Aerial crown-view tile of a tropical tree (Barro Colorado Island, Panama), acquired 20250715:
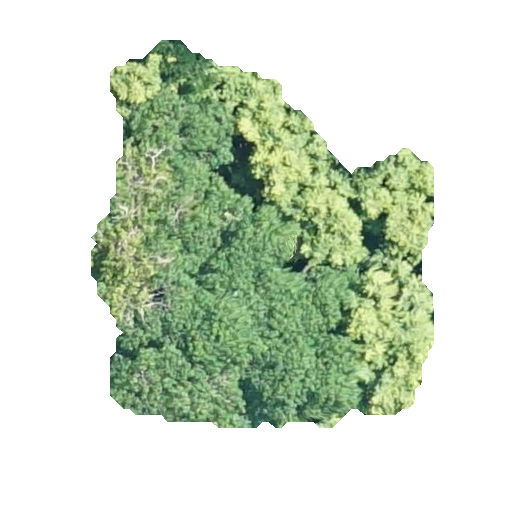
Species: Hura crepitans
GBIF accepted scientific name: Hura crepitans
Crown area: 148.1 m²